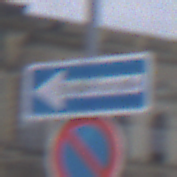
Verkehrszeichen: EinbahnstrasseLinksweisend
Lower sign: EingeschraenktesHalteverbot
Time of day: MorningAfternoon
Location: Outdoor (Urban)
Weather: PartlyCloudy
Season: NotSpecified
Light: Natural